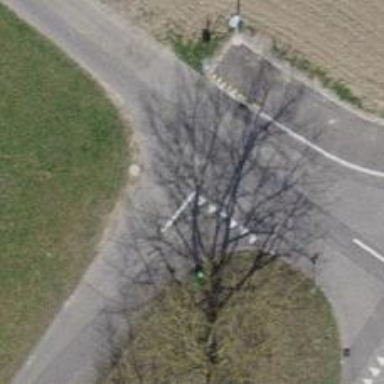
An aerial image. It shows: Road with "give way" sign.